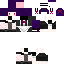
A female human skin with dark skin, wearing brown long hair dressed in a purple hoodie and black pants, featuring a closed mouth.